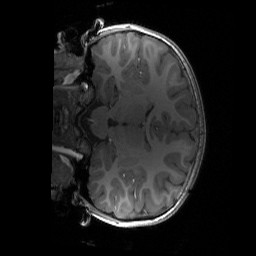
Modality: T1w
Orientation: coronal
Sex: female
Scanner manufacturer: siemens
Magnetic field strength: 3 T
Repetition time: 1.9 s
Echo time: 0.00243 s